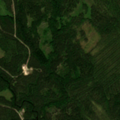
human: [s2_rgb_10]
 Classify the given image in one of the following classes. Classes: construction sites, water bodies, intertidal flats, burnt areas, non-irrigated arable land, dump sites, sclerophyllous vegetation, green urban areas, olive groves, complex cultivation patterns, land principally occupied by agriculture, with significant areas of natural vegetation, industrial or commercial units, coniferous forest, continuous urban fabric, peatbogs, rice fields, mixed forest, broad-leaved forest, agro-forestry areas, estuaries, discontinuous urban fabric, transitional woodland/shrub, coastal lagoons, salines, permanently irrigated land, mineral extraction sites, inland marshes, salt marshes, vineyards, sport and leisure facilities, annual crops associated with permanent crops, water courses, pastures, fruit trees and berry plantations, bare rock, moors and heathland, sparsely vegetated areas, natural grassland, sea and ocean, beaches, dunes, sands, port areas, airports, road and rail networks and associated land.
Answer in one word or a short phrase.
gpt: coniferous forest